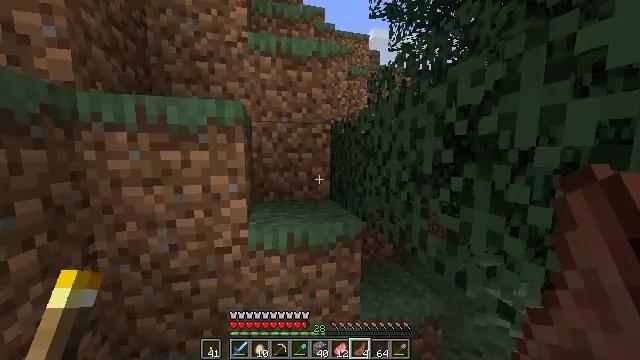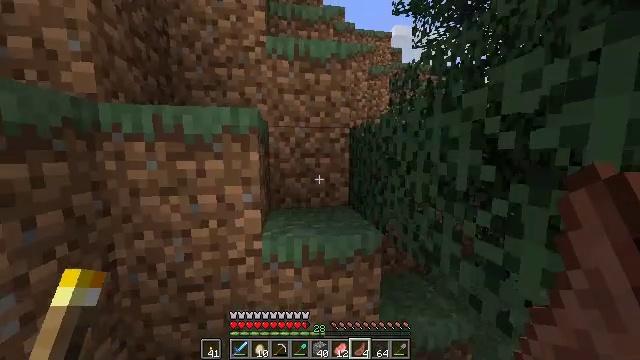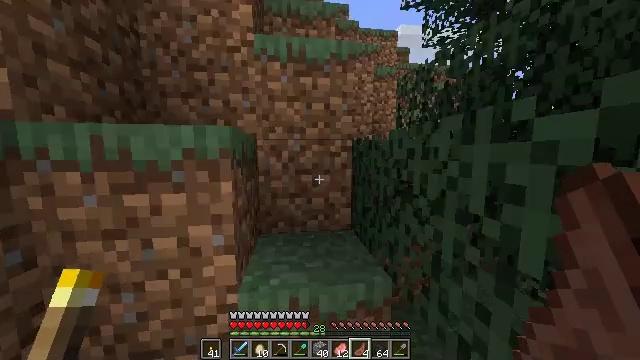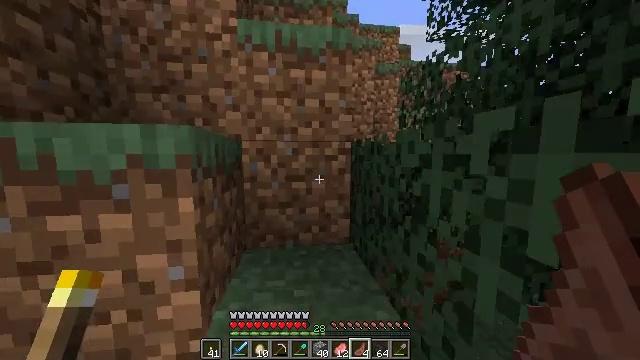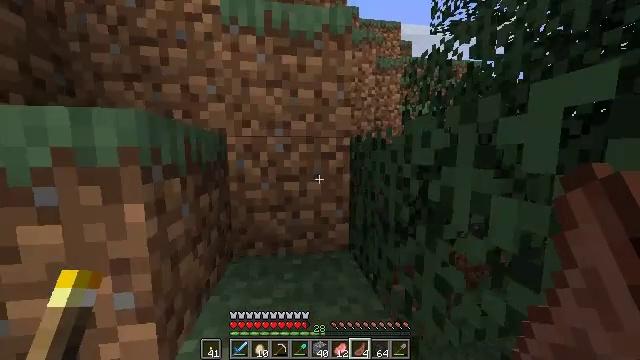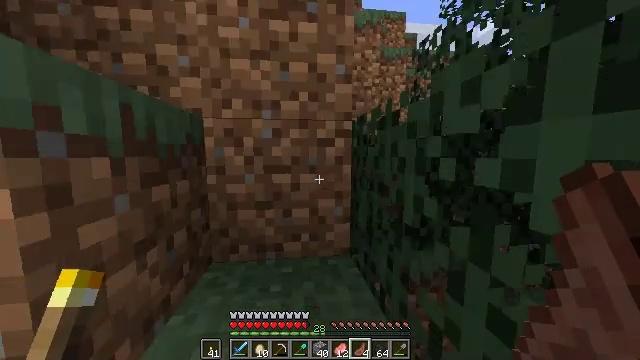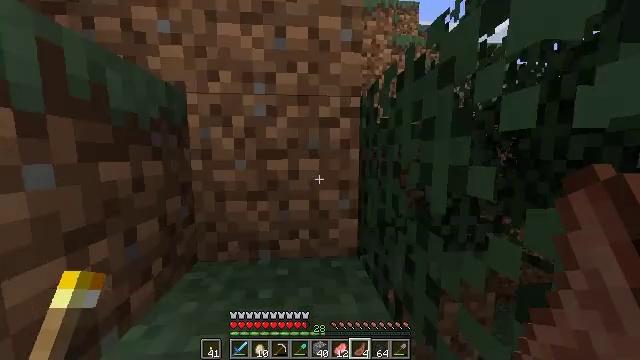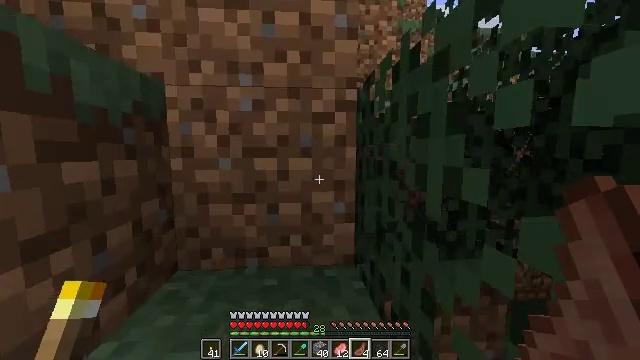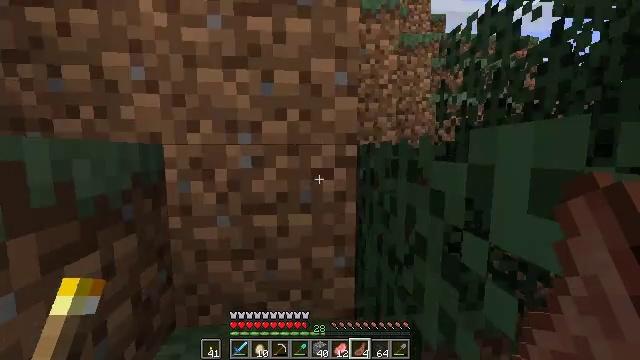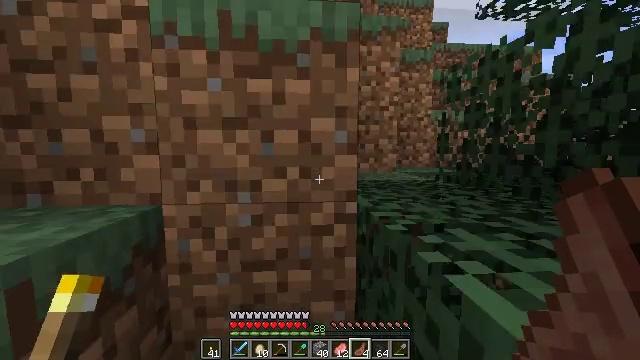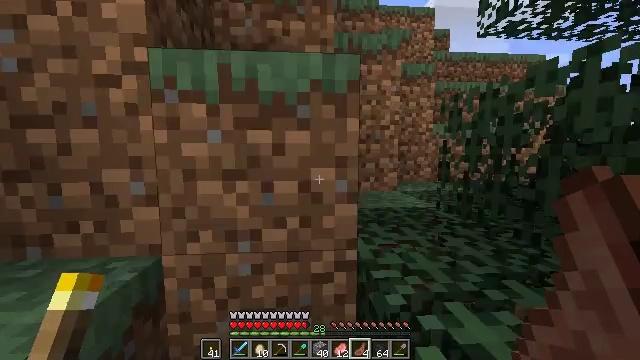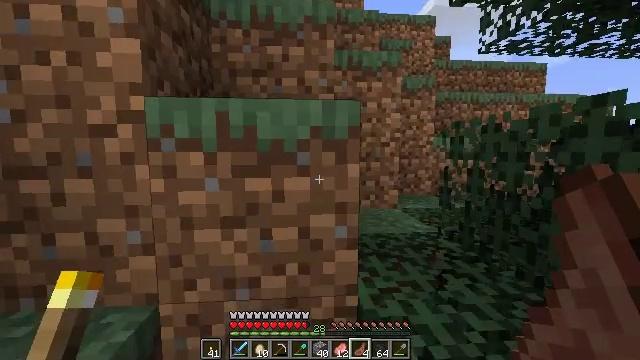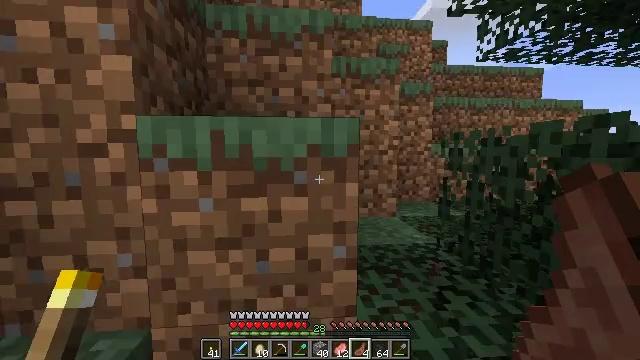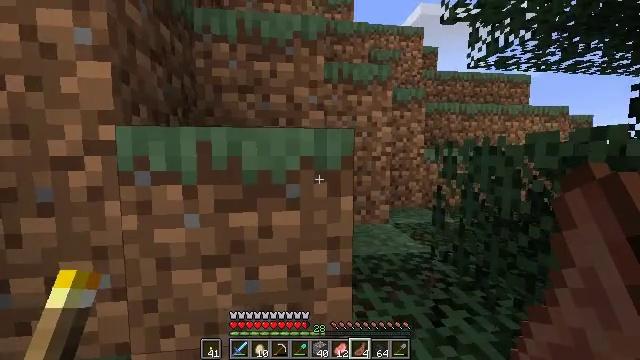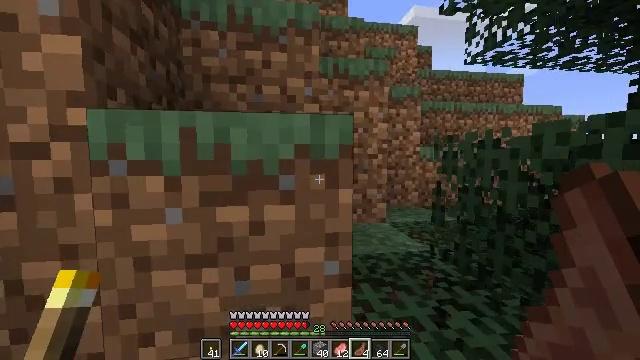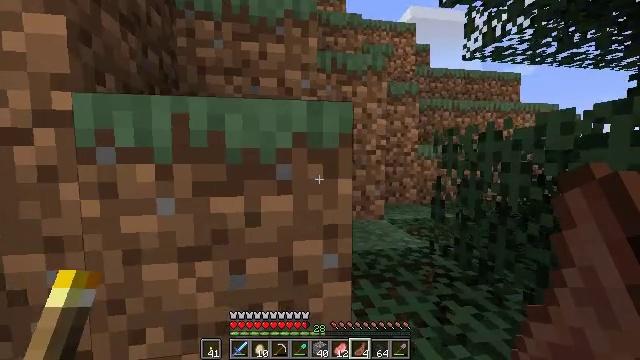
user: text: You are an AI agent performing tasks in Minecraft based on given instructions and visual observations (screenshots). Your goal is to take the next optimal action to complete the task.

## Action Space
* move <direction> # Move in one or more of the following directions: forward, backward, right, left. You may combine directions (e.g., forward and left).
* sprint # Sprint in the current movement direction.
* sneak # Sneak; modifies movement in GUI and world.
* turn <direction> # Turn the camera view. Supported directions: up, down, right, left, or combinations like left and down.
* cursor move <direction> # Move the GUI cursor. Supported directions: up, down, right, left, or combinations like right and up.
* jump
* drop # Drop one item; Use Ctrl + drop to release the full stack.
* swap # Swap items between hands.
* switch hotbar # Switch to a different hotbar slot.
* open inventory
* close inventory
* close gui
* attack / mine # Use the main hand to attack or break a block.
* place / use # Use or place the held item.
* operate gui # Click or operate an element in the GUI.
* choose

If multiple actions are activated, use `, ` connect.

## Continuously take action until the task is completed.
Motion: motion action
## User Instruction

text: Kill mobs.
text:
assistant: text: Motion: move forward, sprint, turn left, jump
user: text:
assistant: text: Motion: move forward, sprint, turn left, jump
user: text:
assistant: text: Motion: move forward, sprint, jump
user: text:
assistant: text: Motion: move forward, sprint, jump
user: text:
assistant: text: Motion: move forward, sprint, jump
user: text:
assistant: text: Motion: move forward, sprint, turn left, jump
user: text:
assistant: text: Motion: move forward, sprint, jump
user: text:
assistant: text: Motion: move forward, sprint, jump
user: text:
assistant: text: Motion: move forward, sprint, jump
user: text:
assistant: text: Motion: move forward, sprint, jump
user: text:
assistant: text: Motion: move forward, sprint, jump
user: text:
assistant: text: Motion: move forward, sprint, jump
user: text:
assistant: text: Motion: move forward, sprint, turn right, jump
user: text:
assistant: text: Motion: move forward, sprint, turn right, jump
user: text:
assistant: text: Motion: move forward, sprint, jump
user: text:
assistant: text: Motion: move forward, sprint, turn right, jump
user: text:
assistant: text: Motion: move forward, sprint, turn right and down, jump
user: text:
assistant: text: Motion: move forward, sprint, turn right and down, jump
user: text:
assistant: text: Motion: move forward, sprint, turn right and down, jump
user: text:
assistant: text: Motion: move forward and move right, sprint, jump
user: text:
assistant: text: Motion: move forward and move right, sprint, jump
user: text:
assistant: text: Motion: move forward and move right, sprint, turn left, jump
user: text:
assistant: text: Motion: move forward and move right, sprint, turn left, jump
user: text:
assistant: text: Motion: move forward, sprint, turn left, jump
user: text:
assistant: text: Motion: move forward, sprint, turn left, jump
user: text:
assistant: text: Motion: move forward, jump
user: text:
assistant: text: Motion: move forward, sprint, jump
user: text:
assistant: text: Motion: move forward, sprint, jump
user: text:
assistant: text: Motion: move forward, sprint, jump
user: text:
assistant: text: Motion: move forward, sprint, jump